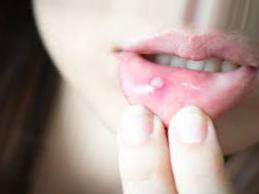
Condition: Mouth Ulcer